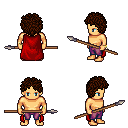
a pixel art fantasy rpg character, male body template, human, tanned skin, red cape, magenta pants, brown curly afro hairstyle, bracelets, spear, four views (front, back, left, right), 2x2 character sprite sheet, small pixel art, hard edges, no anti-aliasing